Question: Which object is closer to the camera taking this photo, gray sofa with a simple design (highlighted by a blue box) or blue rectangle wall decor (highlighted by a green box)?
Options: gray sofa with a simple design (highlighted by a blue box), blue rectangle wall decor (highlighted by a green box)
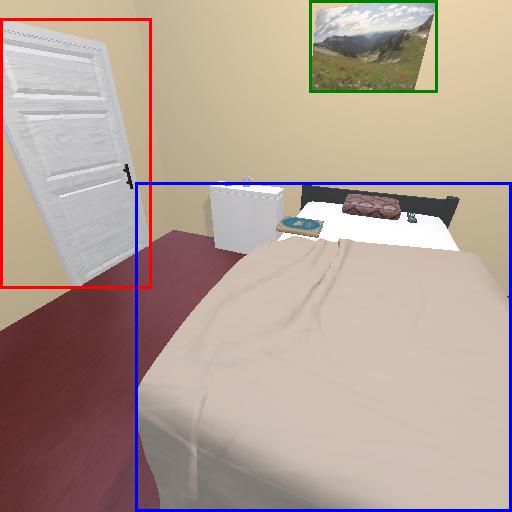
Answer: gray sofa with a simple design (highlighted by a blue box)